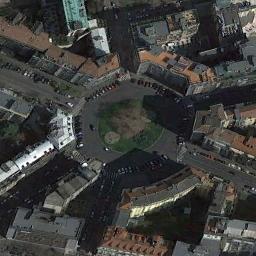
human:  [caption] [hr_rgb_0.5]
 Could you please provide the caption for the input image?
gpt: The roundabout is next to buildings .

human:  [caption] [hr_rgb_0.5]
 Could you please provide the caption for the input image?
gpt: The roundabout with some exits and entrances is in the commercial area .

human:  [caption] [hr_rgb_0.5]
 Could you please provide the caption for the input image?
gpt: There are many bifurcation roads with many moving and waiting vehicles, And many neatly arranged tall buildings and some trees around the roundabout .

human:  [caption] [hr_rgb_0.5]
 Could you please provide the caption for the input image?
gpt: There are many buildings around the roundabout .

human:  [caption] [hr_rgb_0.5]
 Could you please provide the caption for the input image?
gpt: There are many buildings around the roundabout .